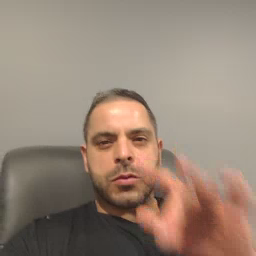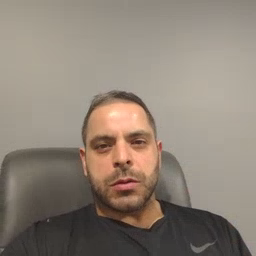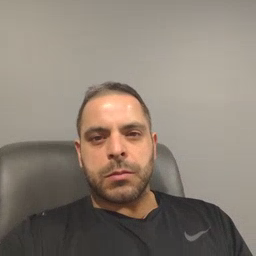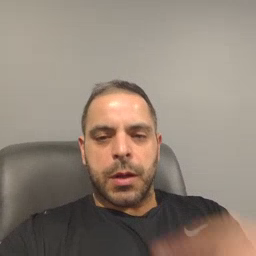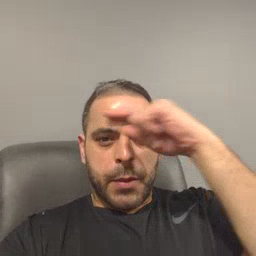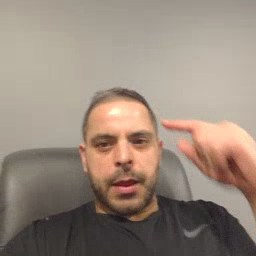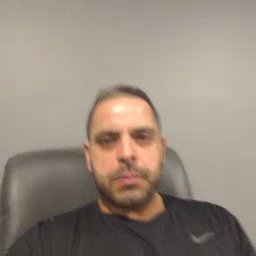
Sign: black